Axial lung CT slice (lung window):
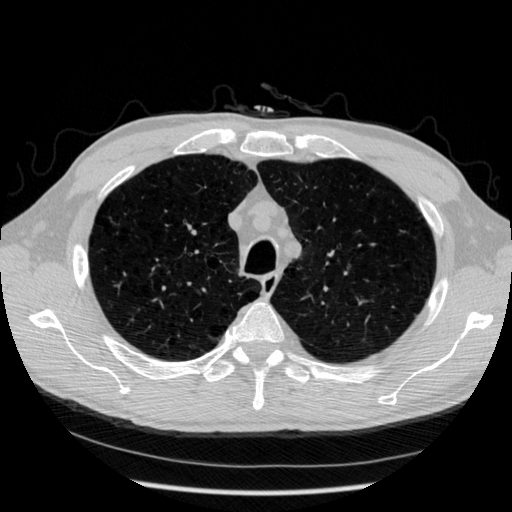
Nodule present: no